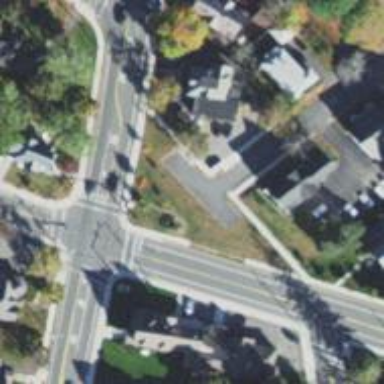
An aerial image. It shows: Marked road crossing with line markings.